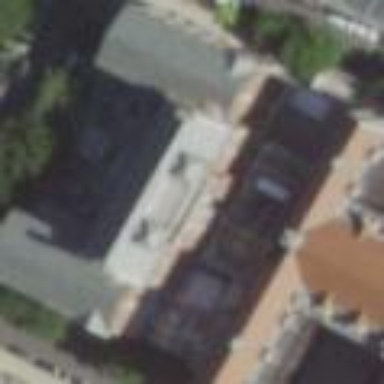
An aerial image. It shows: Museum housed in building.